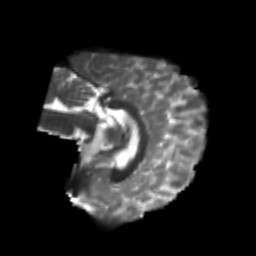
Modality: T2w
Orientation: sagittal
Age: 22
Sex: female
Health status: healthy
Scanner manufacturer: philips
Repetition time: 7.388 s
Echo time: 0.08599 s